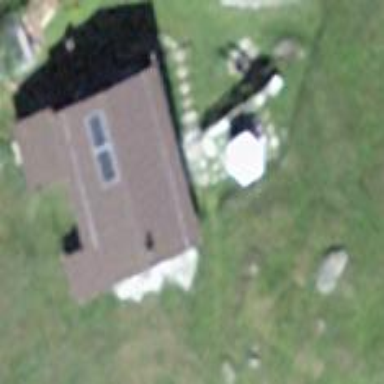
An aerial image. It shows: Simple house.